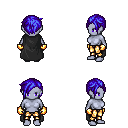
a pixel art fantasy rpg character, female body template, dark elf, purple skin, black cape, gold greaves, blue pixie cut hairstyle, gold gloves, four views (front, back, left, right), 2x2 character sprite sheet, small pixel art, hard edges, no anti-aliasing